Interaction volume radius: 5 \u00c5
Interaction volume height: 25 \u00c5
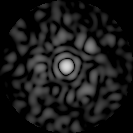
Disorder parameter: 0.8505